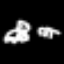
Label: frog